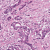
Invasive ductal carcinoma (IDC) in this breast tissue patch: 1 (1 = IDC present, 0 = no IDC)